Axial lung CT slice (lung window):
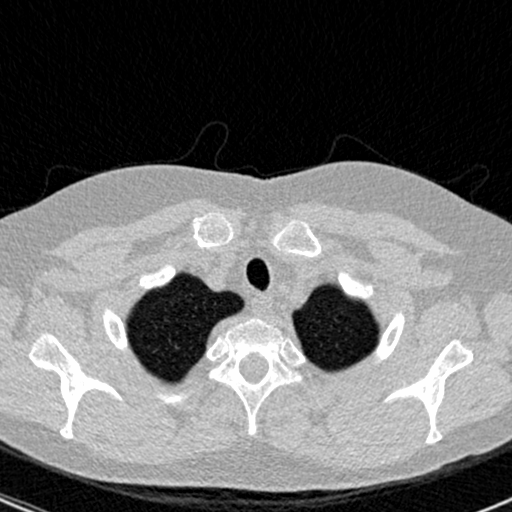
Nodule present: no